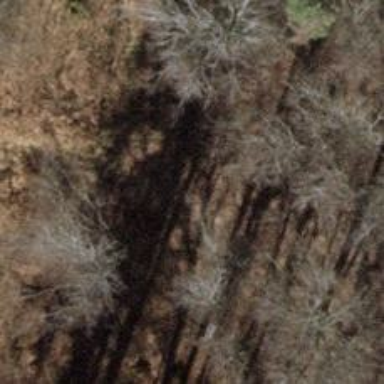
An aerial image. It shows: Track with very rough surface.